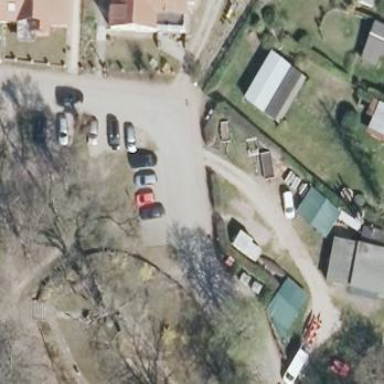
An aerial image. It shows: Parking available on the street side.